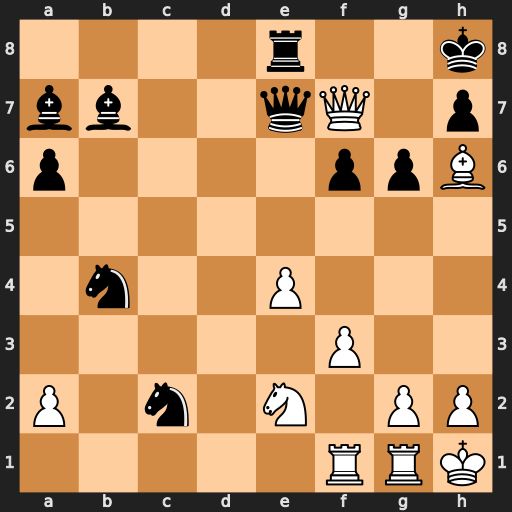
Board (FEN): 4r2k/bb2qQ1p/p4ppB/8/1n2P3/5P2/P1n1N1PP/5RRK
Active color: w
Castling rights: -
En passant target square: -
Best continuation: Bg7#